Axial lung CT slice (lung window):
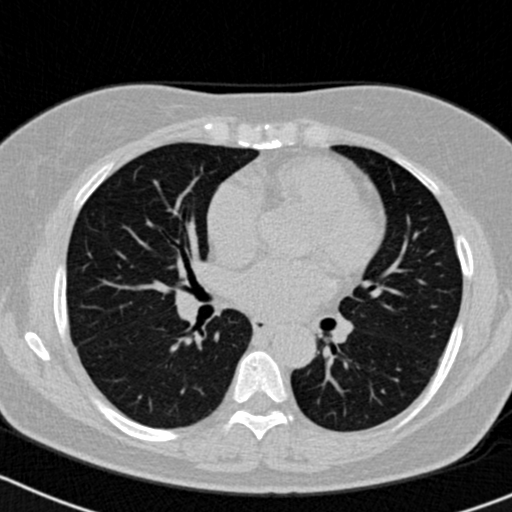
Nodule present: no